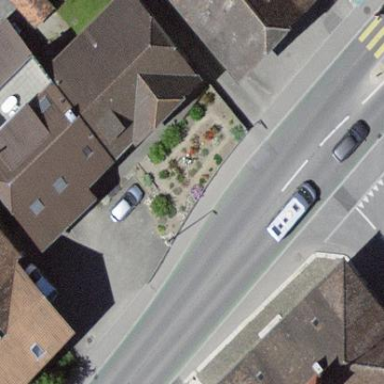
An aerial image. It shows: Residential building.